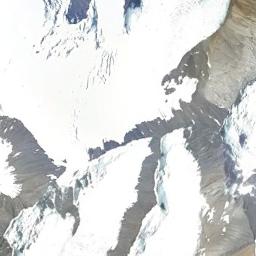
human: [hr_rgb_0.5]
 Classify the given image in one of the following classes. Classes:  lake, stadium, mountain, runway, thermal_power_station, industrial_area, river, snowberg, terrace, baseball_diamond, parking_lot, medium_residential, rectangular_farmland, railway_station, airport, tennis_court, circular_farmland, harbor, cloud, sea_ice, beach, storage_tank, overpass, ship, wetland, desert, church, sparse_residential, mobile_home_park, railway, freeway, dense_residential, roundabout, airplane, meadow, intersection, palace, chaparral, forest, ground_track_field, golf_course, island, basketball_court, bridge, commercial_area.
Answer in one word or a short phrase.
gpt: snowberg